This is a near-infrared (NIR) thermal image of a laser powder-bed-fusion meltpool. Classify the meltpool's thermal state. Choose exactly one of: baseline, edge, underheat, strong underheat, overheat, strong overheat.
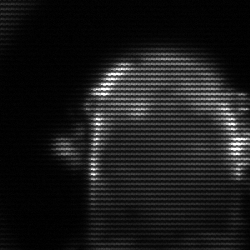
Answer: baseline